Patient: sex F, age 43
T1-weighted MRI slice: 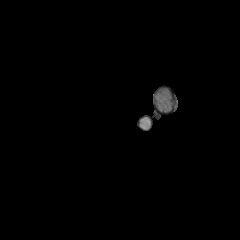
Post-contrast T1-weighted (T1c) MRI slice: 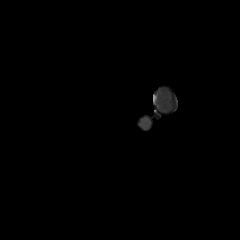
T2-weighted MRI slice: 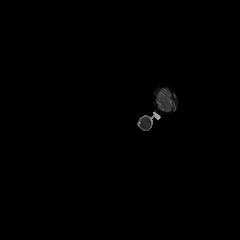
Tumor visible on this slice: no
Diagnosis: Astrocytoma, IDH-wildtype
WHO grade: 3